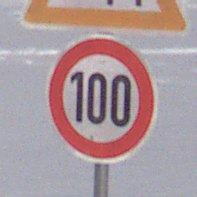
Verkehrszeichen: Geschwindigkeit100
Zusatzzeichen oben: Stau
Umgebung: Outdoor, Nature
Tageszeit: MorningAfternoon
Wetter: PartlyCloudy
Licht: Natural
Jahreszeit: Winter
Kontrast: HighContrast